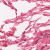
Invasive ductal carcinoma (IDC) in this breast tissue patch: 0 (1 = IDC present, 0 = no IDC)